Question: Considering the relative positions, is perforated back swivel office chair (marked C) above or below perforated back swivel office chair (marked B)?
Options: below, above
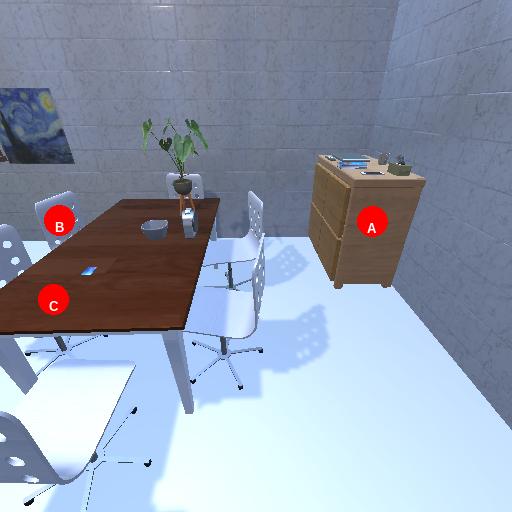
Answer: below